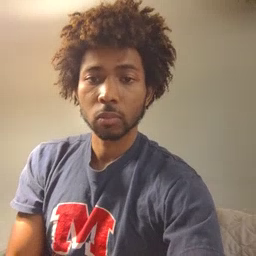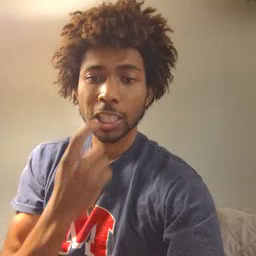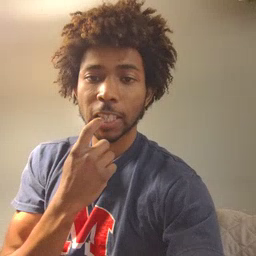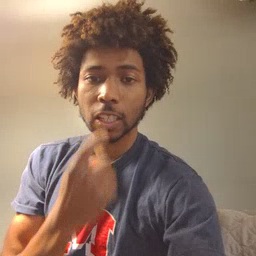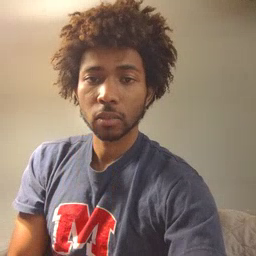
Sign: tooth